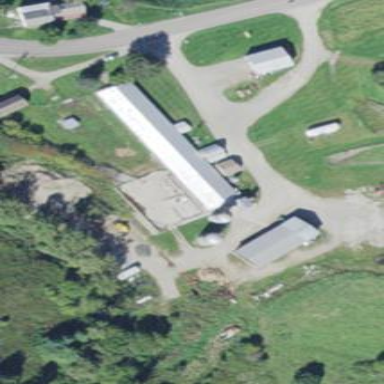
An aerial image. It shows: Rural barn.